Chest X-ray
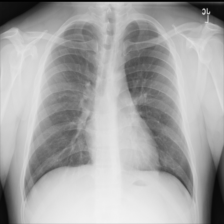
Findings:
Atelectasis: negative
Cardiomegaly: negative
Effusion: negative
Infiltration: negative
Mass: negative
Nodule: negative
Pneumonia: negative
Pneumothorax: negative
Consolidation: negative
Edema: negative
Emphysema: negative
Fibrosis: negative
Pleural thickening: negative
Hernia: negative